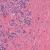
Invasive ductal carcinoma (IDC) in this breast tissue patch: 1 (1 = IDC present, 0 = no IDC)